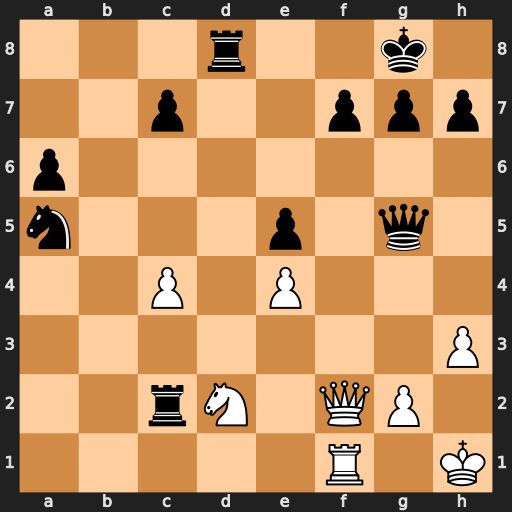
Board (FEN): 3r2k1/2p2ppp/p7/n3p1q1/2P1P3/7P/2rN1QP1/5R1K
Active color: w
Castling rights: -
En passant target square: -
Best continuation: Qxf7+ Kh8 Qf8+ Rxf8 Rxf8#